Question: I am trying to clean my Maven and I am getting this warning when I run mvn eclipse:eclipse -Dwtpversion=2.0
[WARNING] Workspace defines a VM that does not contain a valid jre/lib/rt.jar: /System/Library/Java/JavaVirtualMachines/1.6.0.jdk/Contents/Home
Does any one have a clue on how to fix it?
I am on MacOS. Here is what I have configured for my eclipse:

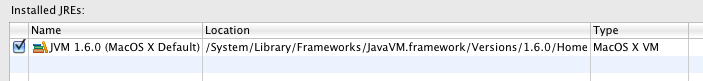
Answer: There is a patch <URL>.